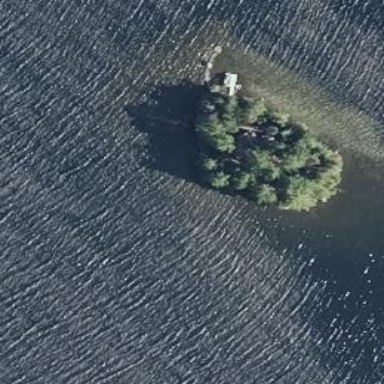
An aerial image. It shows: Islet surrounded by woodland.